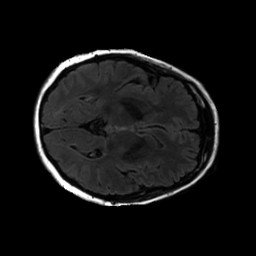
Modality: FLAIR
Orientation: axial
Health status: ill
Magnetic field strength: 3 T